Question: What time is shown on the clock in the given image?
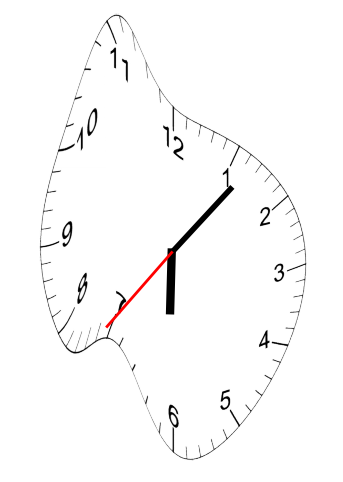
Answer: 06:06:36